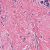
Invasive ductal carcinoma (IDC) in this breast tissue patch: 0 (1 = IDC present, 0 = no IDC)